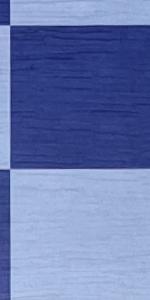
Label: Empty